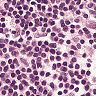
Metastatic tissue present: no